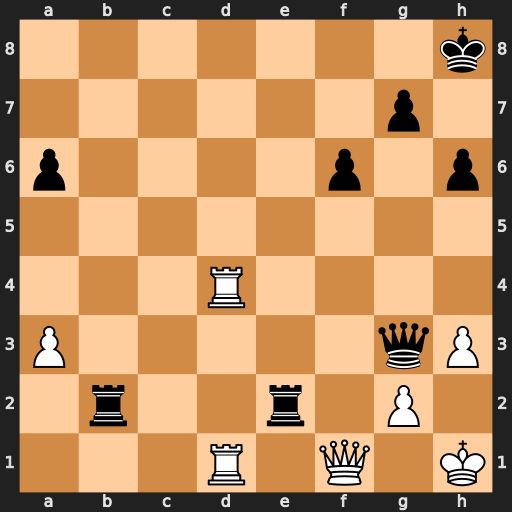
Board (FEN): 7k/6p1/p4p1p/8/3R4/P5qP/1r2r1P1/3R1Q1K
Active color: w
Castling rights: -
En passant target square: -
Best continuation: Rd8+ Kh7 Qf5+ Qg6 Rh8+ Kxh8 Qxg6